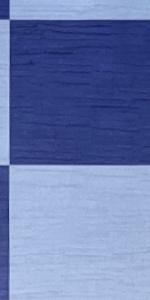
Label: Empty